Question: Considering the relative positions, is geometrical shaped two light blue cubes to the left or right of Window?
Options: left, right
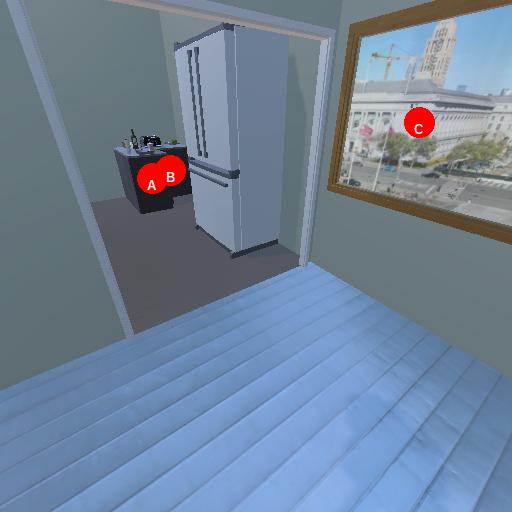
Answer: left